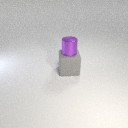
small purple metal cylinder above large gray rubber cube